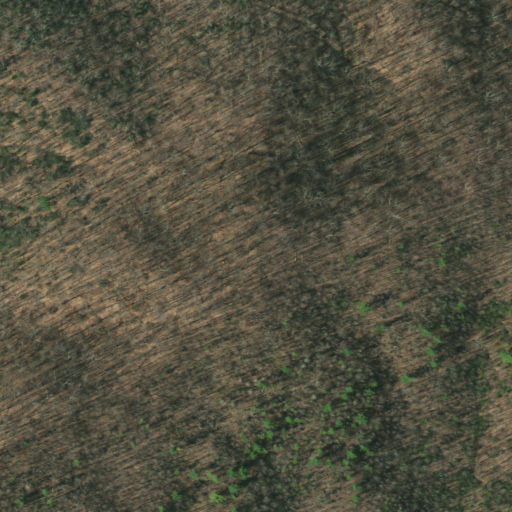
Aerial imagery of ridge(s) in Tennessee named Chestnut Ridge containing deciduous forest and mixed forest